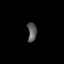
Tissue: prostate
Cell type: Fibroblasts
Senescence score: 0.7134
Nuclear area (px): 173
Mean DAPI intensity: 90.919